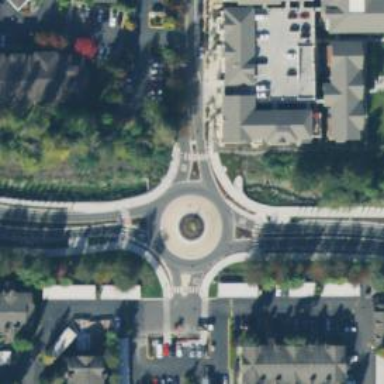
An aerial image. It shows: Secondary road with asphalt surface leading to roundabout.